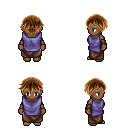
a pixel art fantasy rpg character, female body template, human, dark skin, chain tabard jacket, robe skirt, brown short bangs hairstyle, cloth bracers, four views (front, back, left, right), 2x2 character sprite sheet, small pixel art, hard edges, no anti-aliasing